Aerial crown-view tile of a tropical tree (Barro Colorado Island, Panama), acquired 20241014:
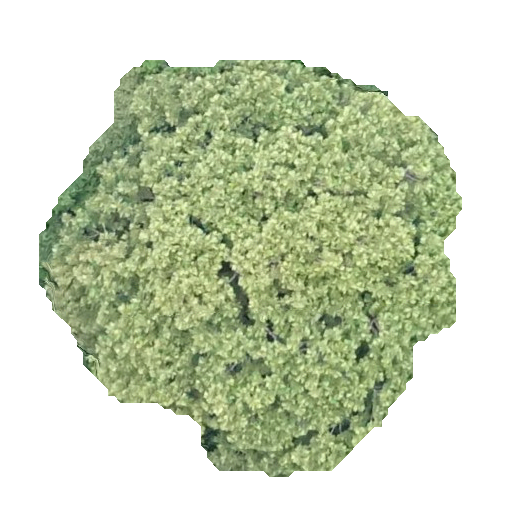
Species: Dipteryx oleifera
GBIF accepted scientific name: Dipteryx oleifera
Crown area: 200.181 m²